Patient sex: F
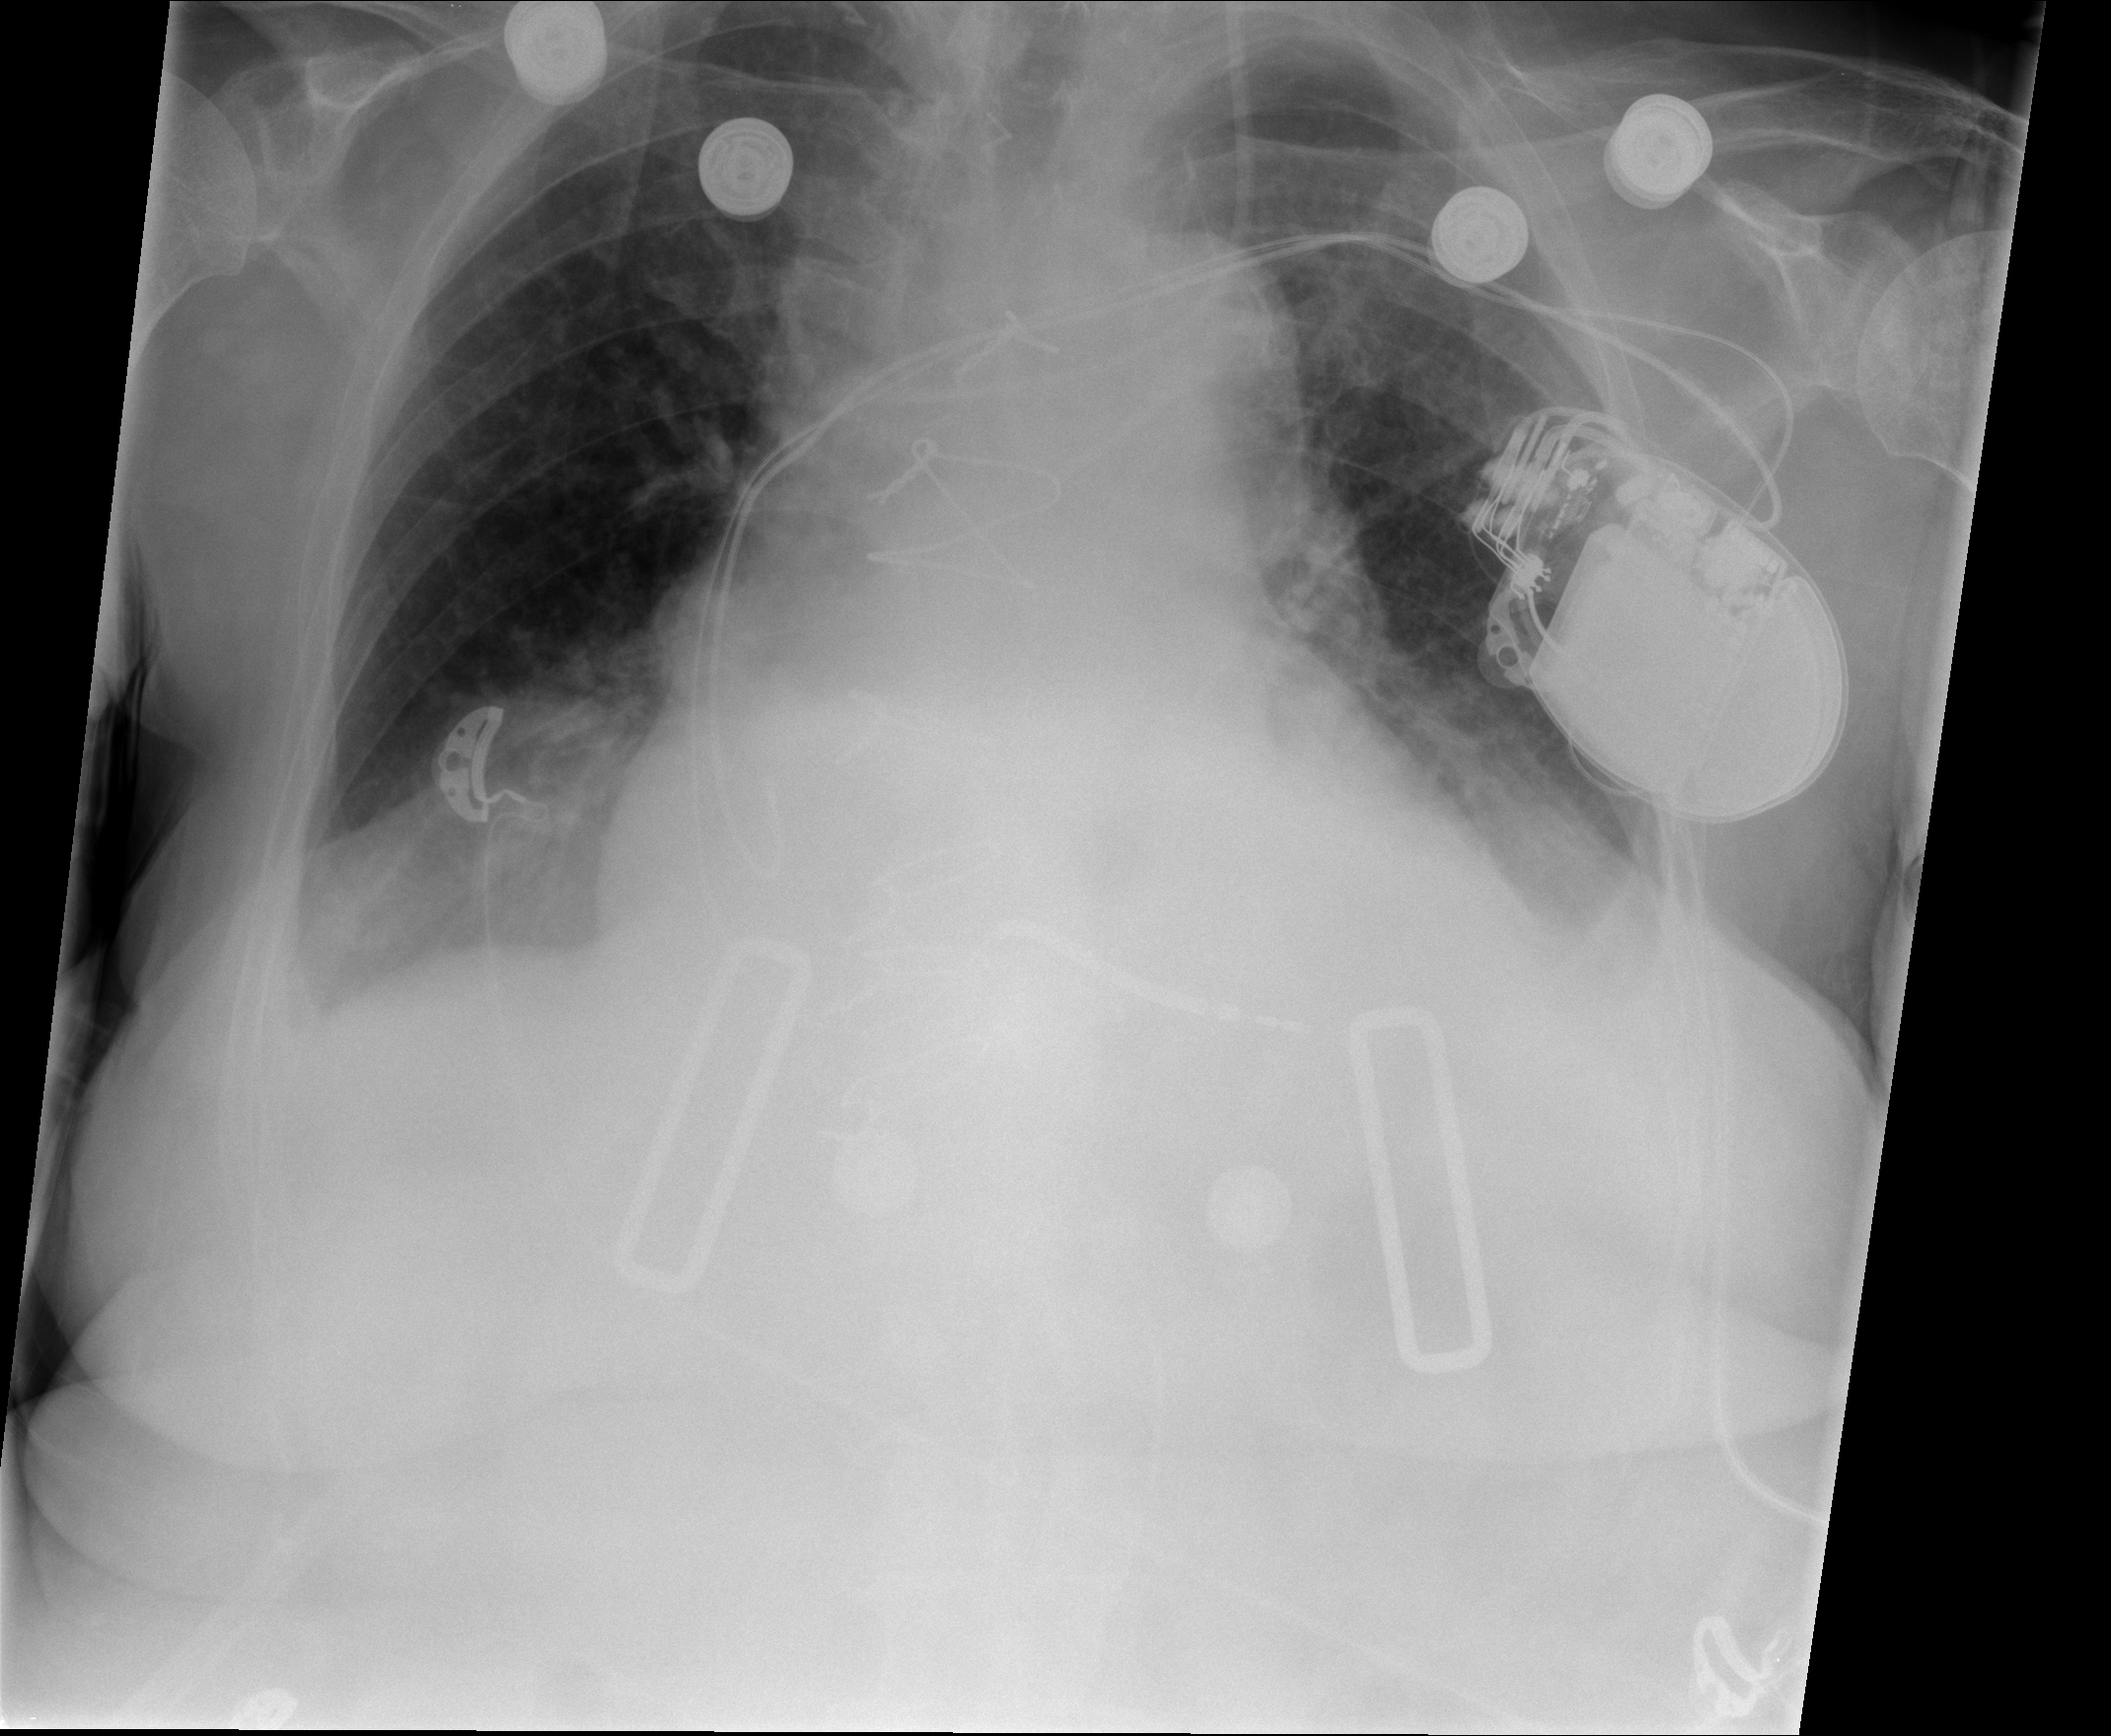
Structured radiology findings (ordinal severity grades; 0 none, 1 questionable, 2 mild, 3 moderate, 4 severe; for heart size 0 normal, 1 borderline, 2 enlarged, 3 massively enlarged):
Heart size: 2
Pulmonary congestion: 1
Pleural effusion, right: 2
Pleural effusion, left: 2
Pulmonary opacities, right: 0
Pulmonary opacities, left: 0
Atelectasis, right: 2
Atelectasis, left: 2